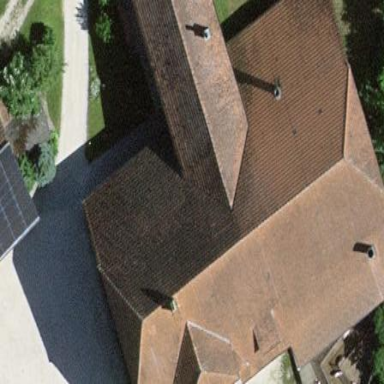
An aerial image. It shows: Farm building.